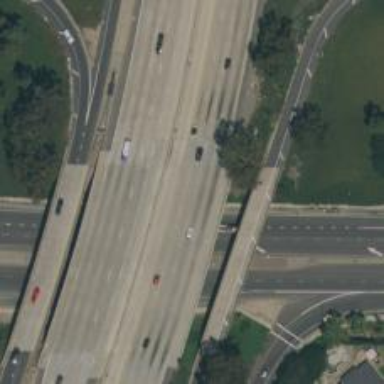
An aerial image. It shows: Bridge over motorway.